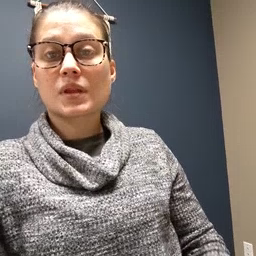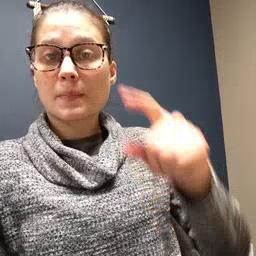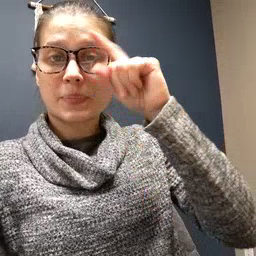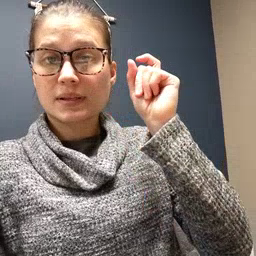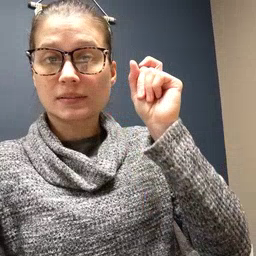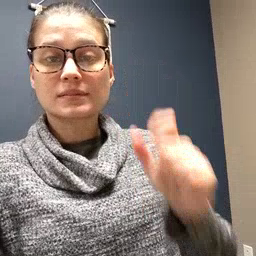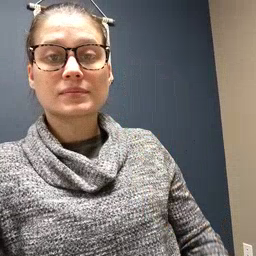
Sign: because